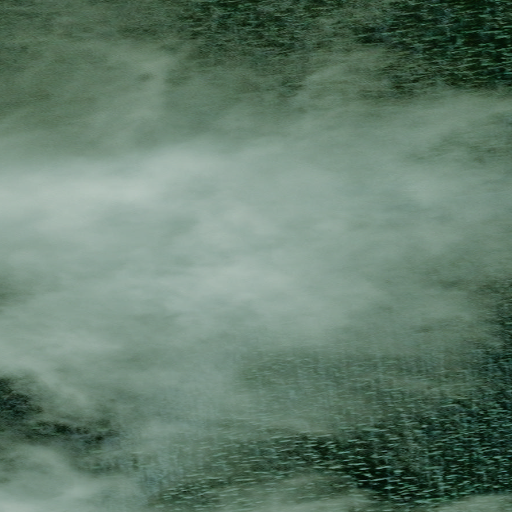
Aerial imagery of valley in Alaska named Anthony Gulch containing only unknown